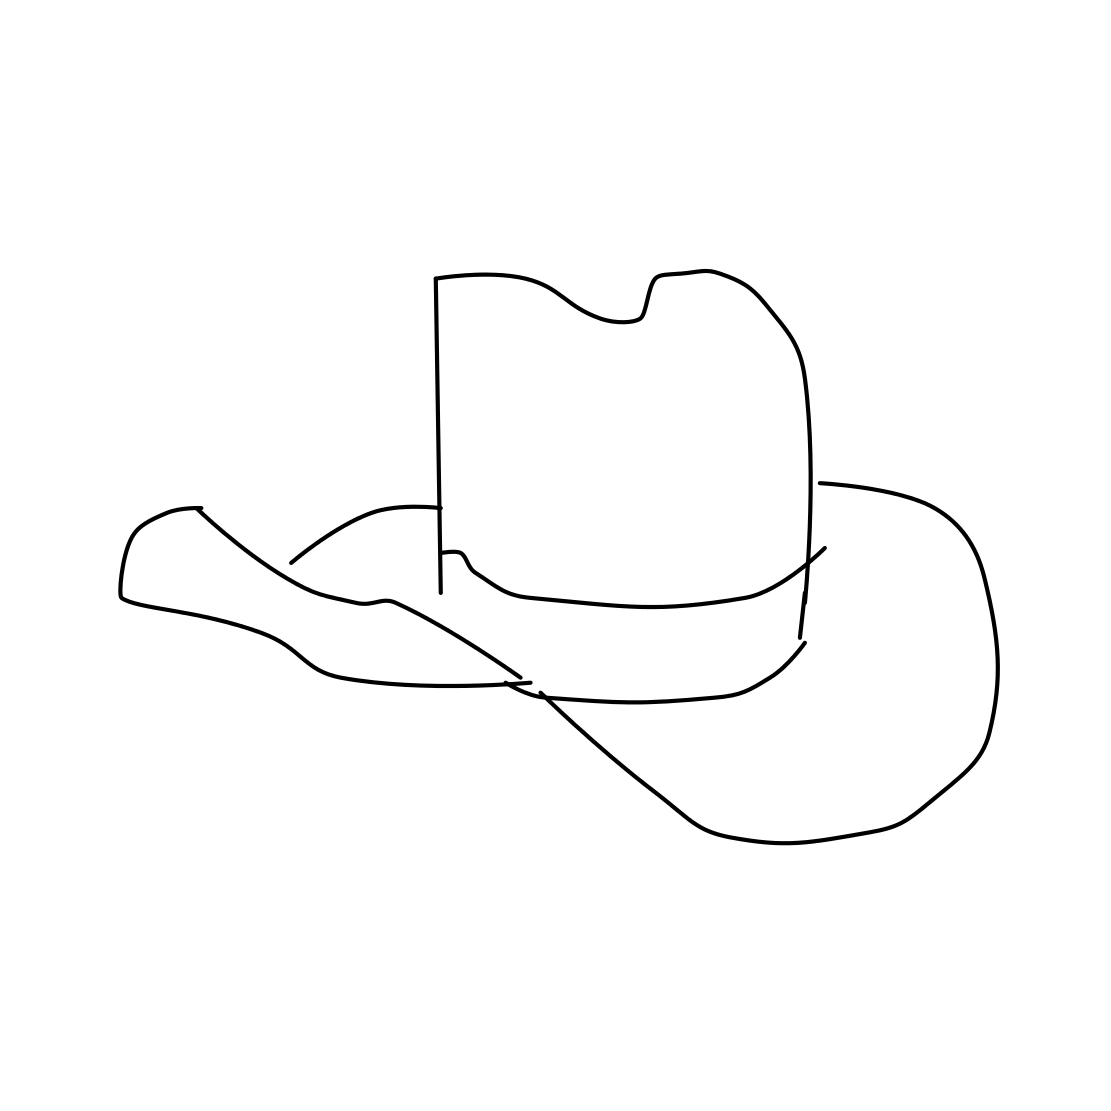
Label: hat